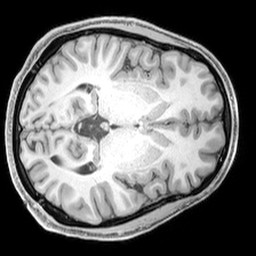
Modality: T1w
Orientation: axial
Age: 28
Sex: male
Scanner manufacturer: siemens
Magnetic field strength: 3 T
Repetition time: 2.3 s
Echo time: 0.00226 s